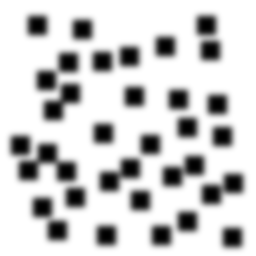
Squares: 36
Triangles: 0
Stars: 0
Total shapes: 36